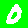
Digit: 0